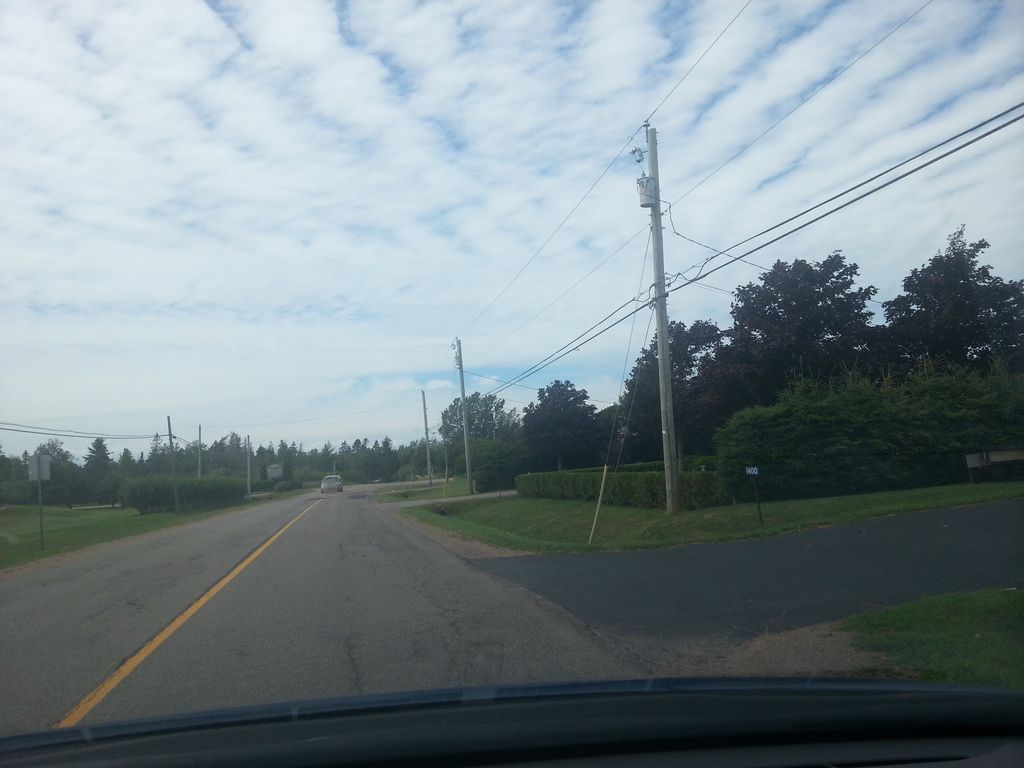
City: charlottetown